Interaction volume radius: 5 \u00c5
Interaction volume height: 10 \u00c5
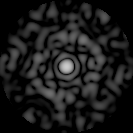
Disorder parameter: 0.8344